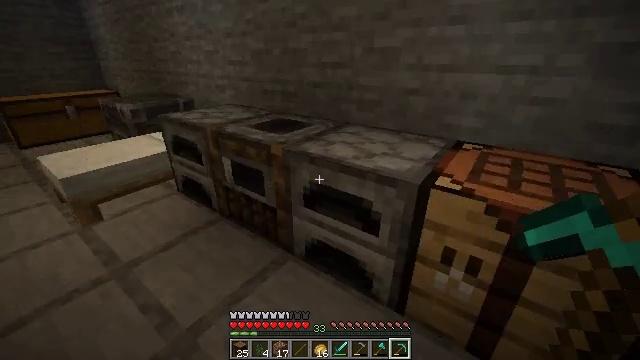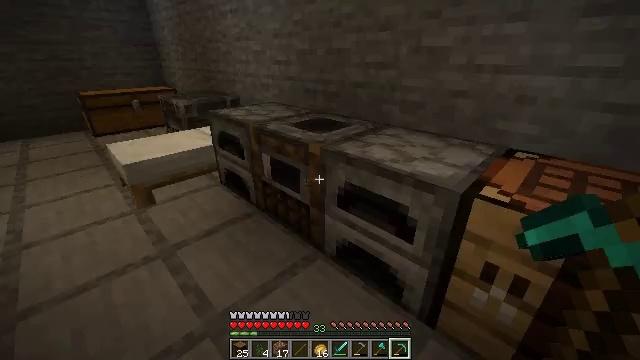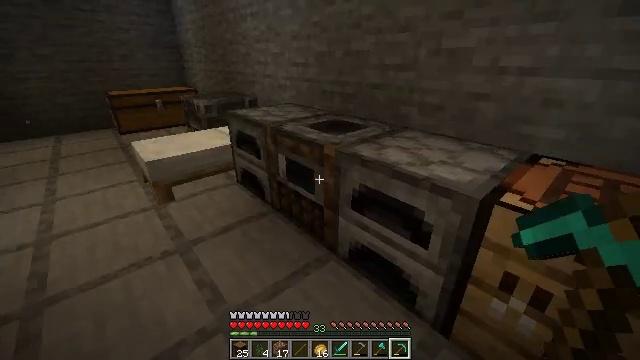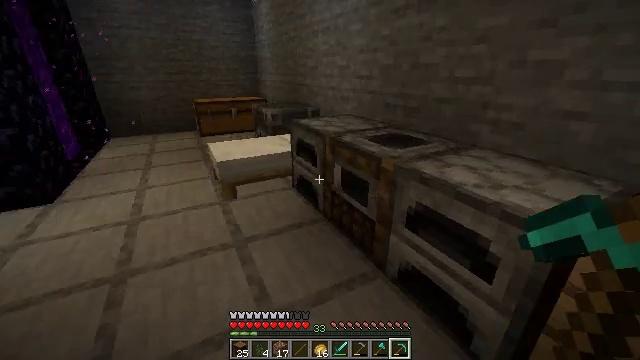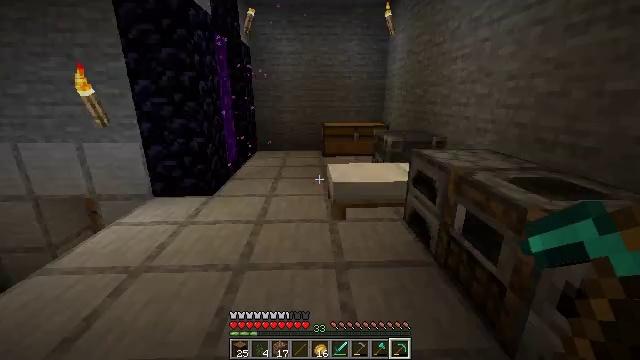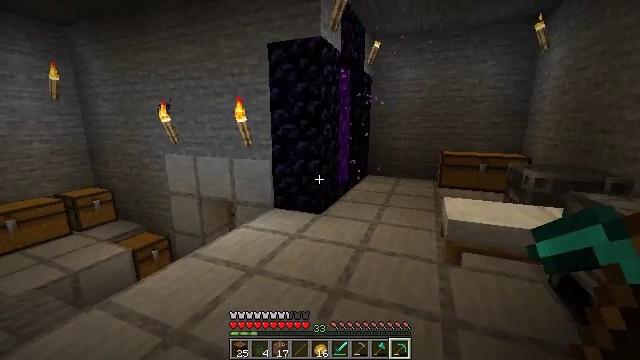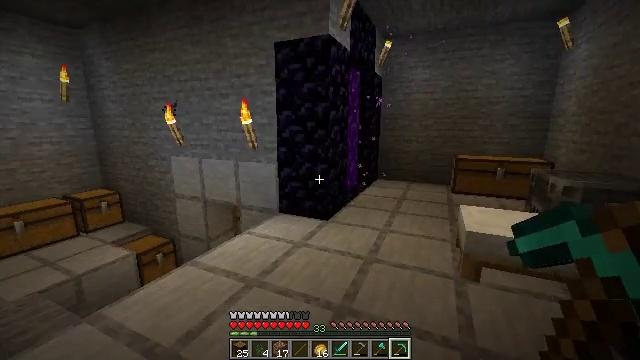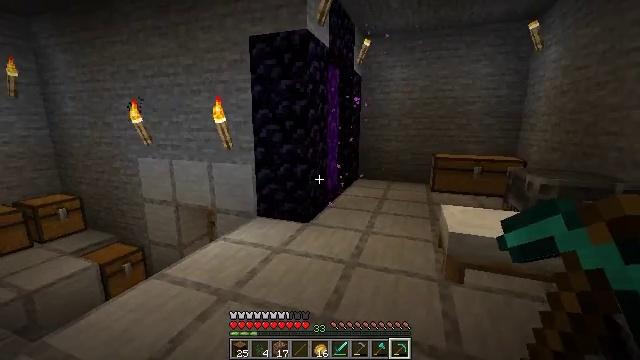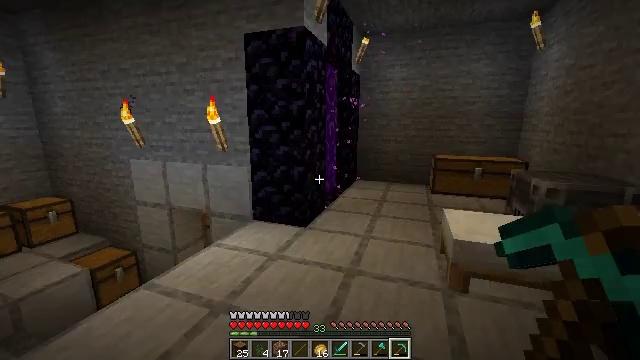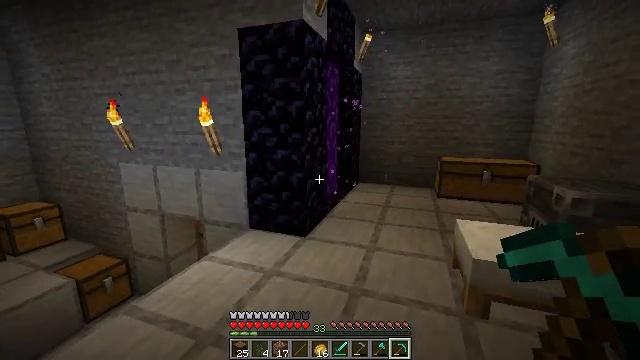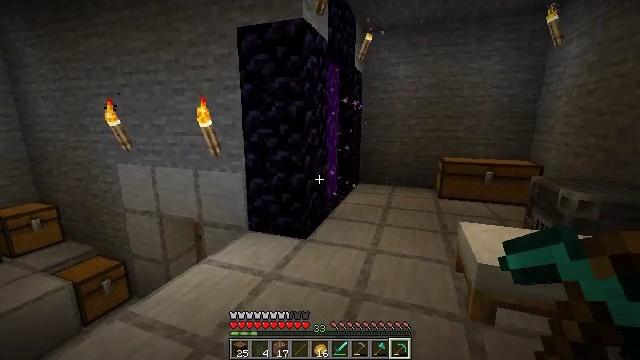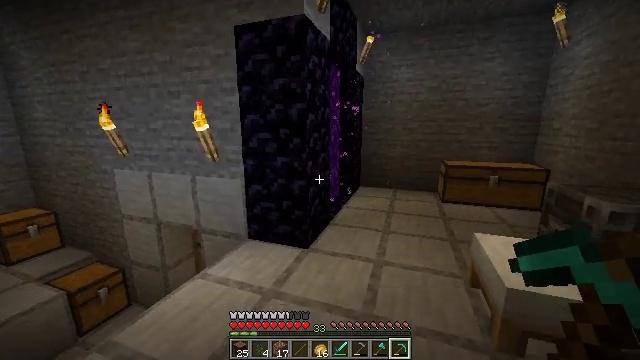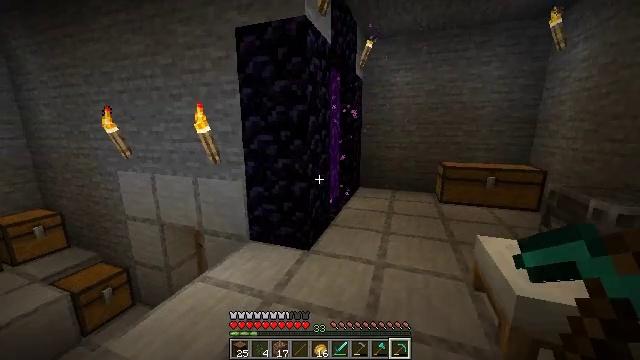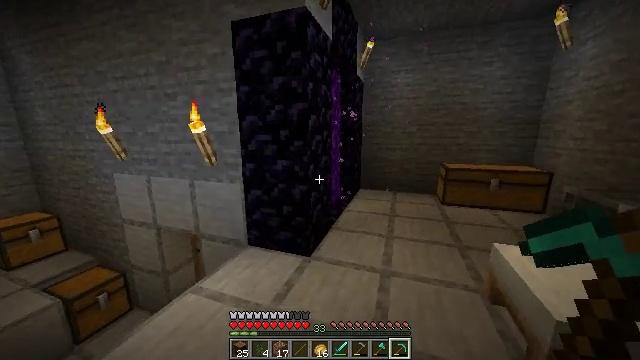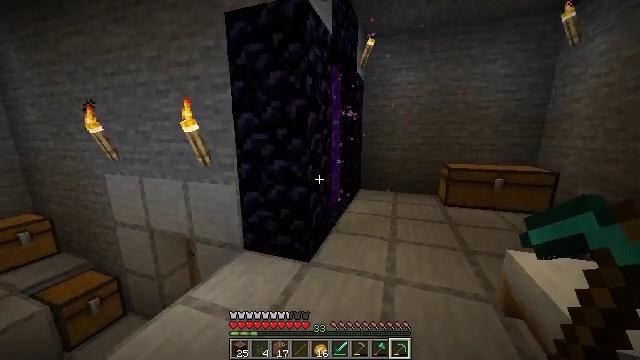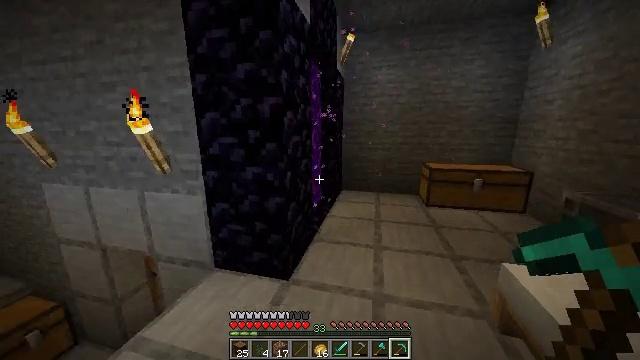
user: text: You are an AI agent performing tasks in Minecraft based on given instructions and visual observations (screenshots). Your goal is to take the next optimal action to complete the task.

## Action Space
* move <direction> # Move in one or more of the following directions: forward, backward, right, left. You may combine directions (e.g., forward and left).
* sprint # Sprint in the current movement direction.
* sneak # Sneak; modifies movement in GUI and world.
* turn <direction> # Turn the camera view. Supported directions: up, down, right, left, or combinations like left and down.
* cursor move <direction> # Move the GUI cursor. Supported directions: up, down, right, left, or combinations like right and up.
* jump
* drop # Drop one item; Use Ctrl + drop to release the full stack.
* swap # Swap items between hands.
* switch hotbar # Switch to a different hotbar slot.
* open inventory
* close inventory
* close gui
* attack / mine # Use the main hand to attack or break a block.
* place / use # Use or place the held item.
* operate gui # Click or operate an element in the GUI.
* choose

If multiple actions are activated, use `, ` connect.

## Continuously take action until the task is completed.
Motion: motion action
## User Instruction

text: Form a golden helmet using the crafting table and gold.
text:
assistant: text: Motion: turn left
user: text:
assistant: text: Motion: turn left
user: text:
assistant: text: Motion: turn left and up
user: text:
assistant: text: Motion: move forward, turn left and up
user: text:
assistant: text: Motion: move forward, turn left and up
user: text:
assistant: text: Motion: move forward, turn left
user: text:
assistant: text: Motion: move forward, turn right
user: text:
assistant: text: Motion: move forward
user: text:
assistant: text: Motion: move forward
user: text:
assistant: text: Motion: move forward, sprint
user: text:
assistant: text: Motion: move forward, sprint
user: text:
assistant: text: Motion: move forward, sprint
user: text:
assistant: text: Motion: move forward, sprint
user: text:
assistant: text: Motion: move forward, sprint
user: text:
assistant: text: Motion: move forward, turn right
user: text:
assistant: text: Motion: move forward, turn right and down
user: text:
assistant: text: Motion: move forward, turn right and down
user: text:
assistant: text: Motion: move forward, turn right and down
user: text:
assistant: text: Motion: move forward, turn right
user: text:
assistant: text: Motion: move forward
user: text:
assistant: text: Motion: move forward
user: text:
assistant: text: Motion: move forward
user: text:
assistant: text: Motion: move forward
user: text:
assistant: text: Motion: move forward
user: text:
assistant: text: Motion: move forward, turn right
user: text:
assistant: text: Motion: turn right and down
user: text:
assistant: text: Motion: turn right
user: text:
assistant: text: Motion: no_op
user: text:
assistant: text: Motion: no_op
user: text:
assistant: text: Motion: no_op